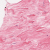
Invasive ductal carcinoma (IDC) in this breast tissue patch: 0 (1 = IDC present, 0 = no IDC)